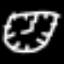
Label: clock